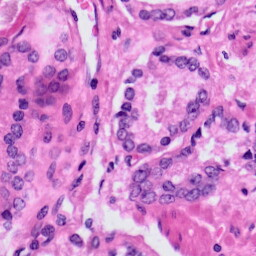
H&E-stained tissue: Prostate